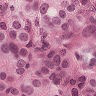
Metastatic tissue present: yes